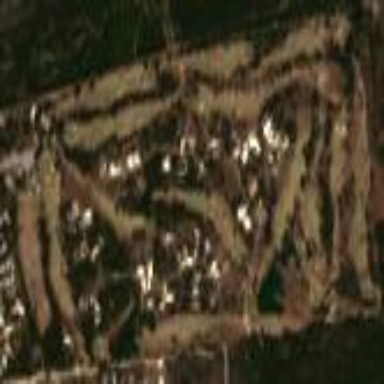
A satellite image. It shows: Golf course.